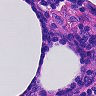
Metastatic tissue present: no